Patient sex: M
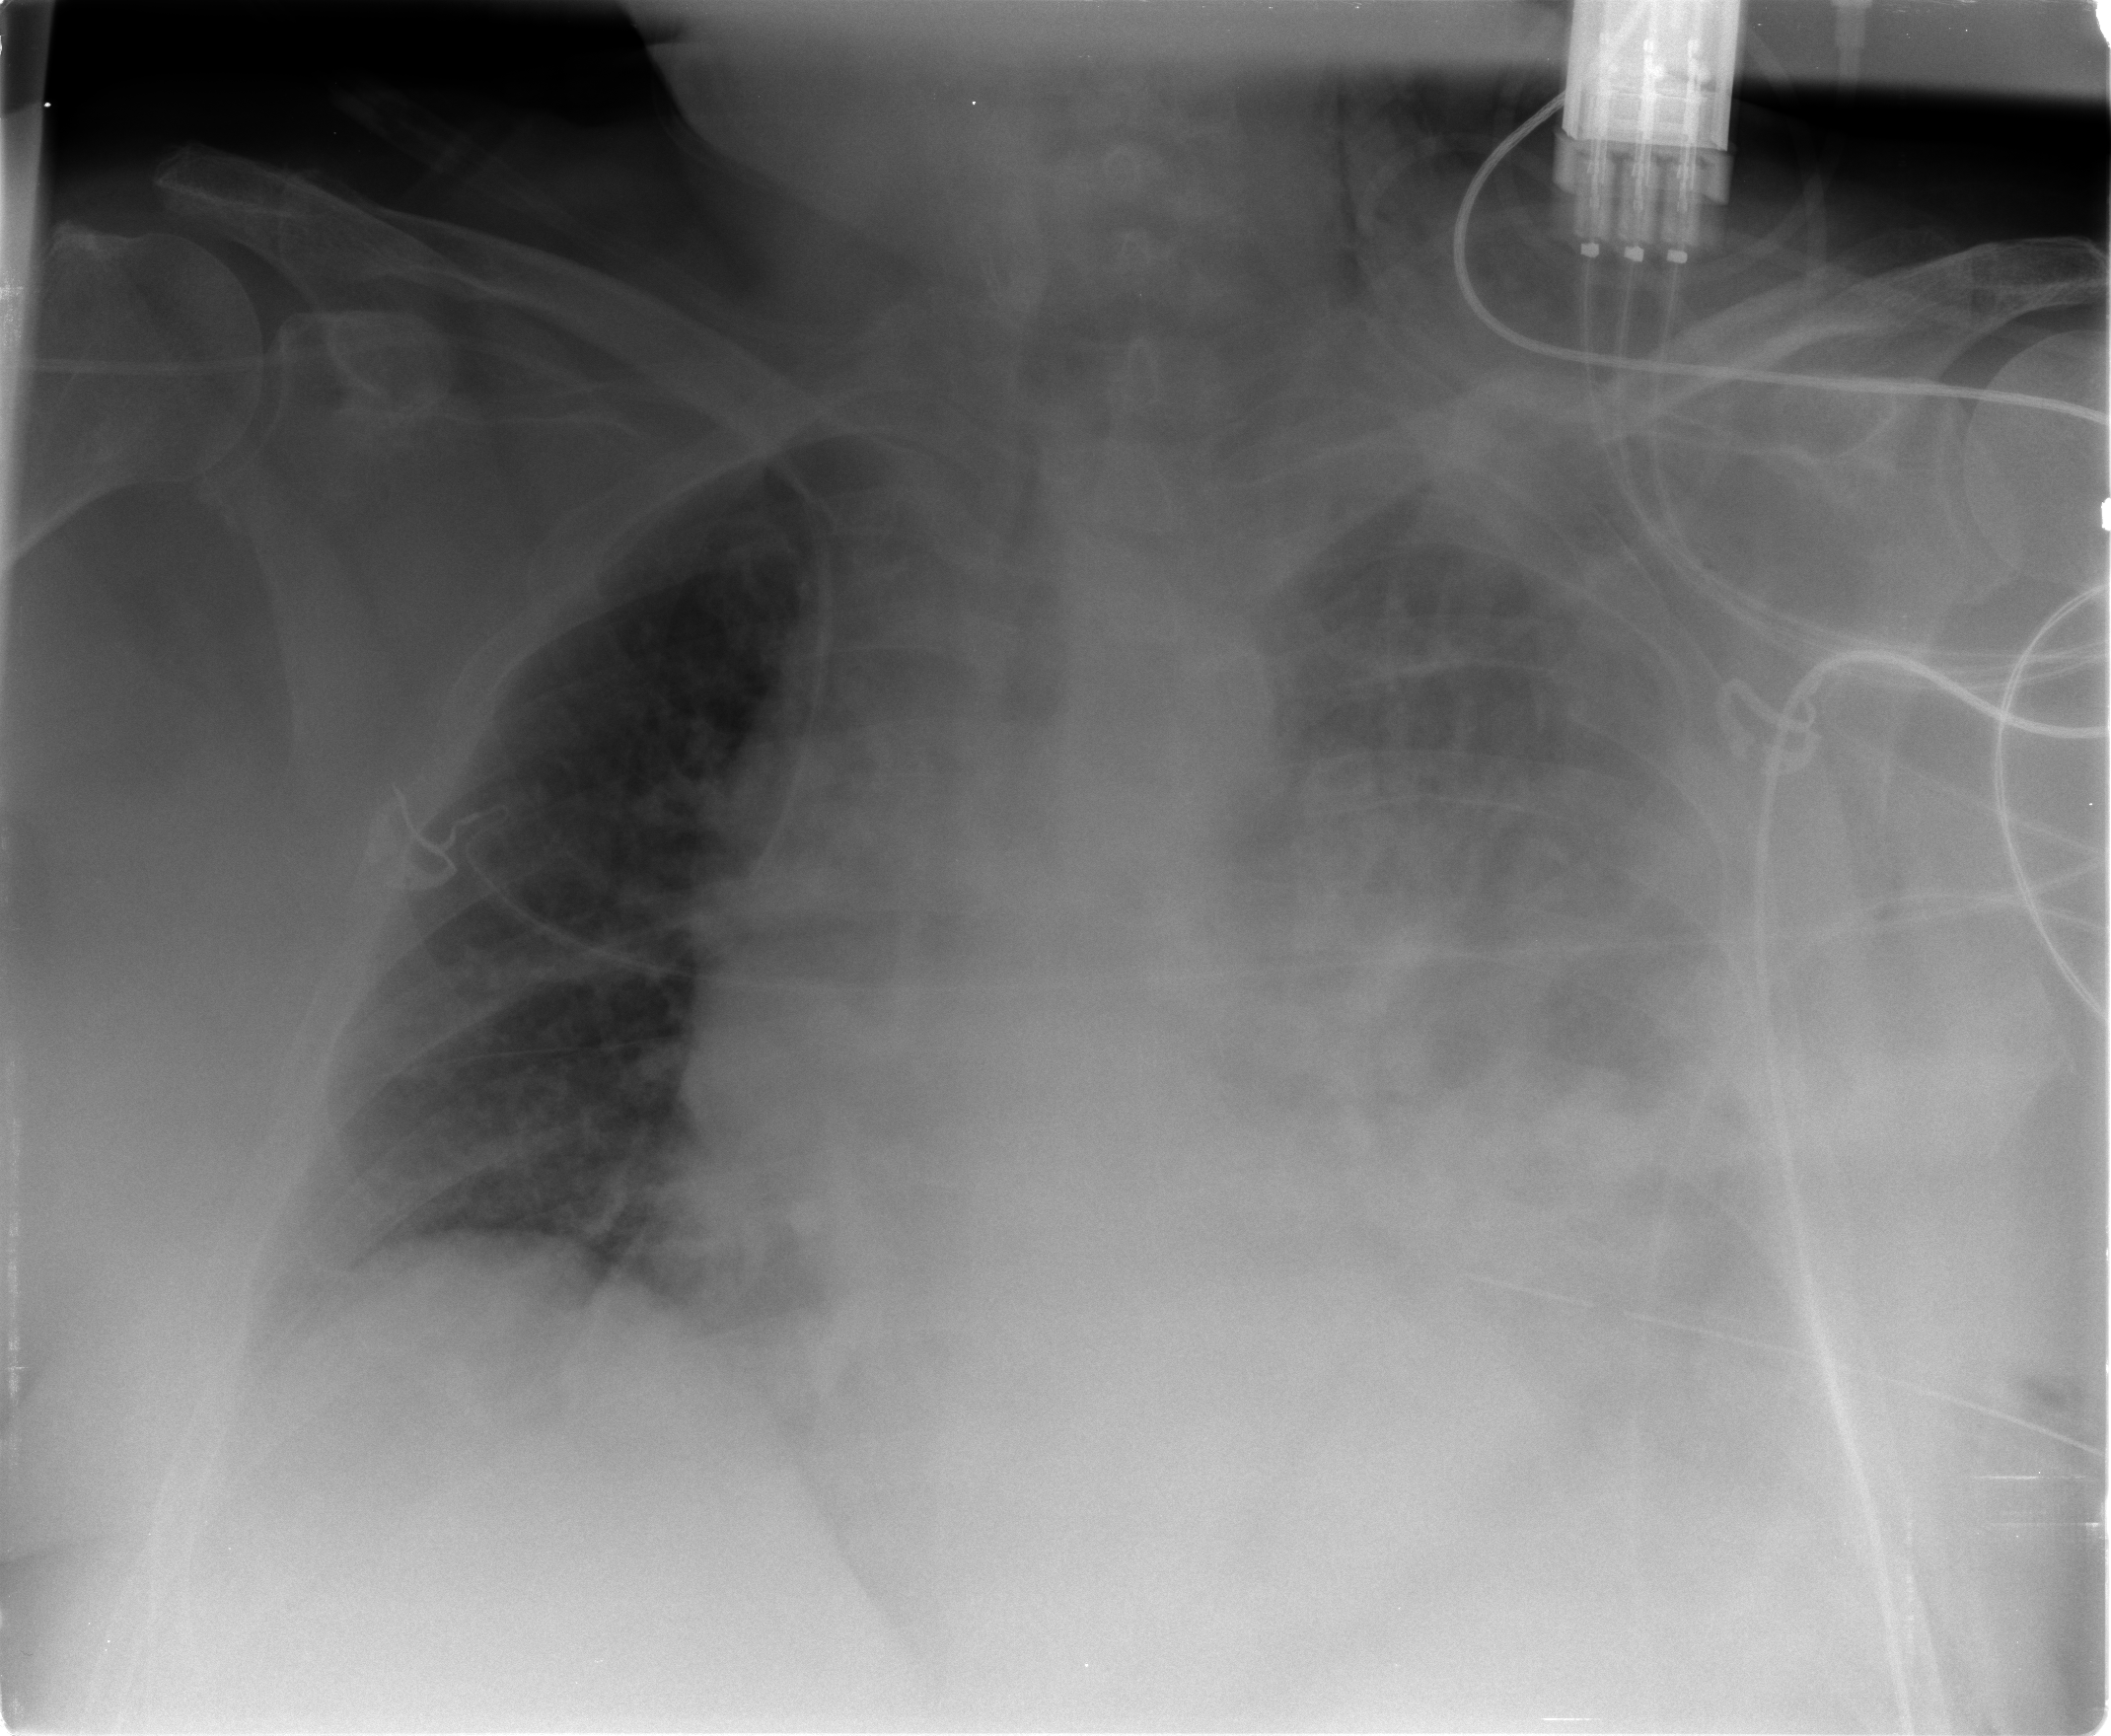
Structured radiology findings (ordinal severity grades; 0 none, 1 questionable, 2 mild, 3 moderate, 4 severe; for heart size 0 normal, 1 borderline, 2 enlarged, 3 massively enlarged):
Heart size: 1
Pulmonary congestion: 2
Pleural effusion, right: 0
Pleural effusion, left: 4
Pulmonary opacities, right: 0
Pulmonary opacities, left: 2
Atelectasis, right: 0
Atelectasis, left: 3